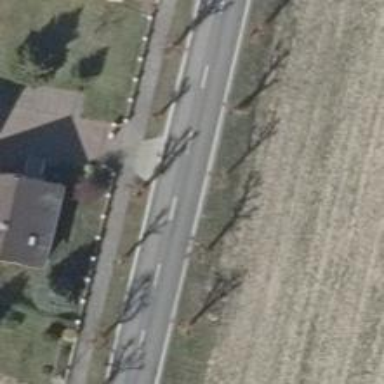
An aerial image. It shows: Sidewalk along the footway.